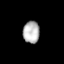
Tissue: lung
Cell type: Myeloid cells
Senescence score: 0.205
Nuclear area (px): 358
Mean DAPI intensity: 180.654